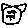
Label: cat